Aerial crown-view tile of a tropical tree (Barro Colorado Island, Panama), acquired 20250616:
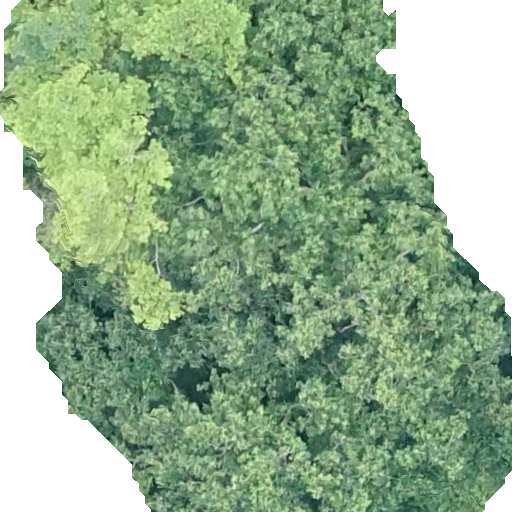
Species: Hieronyma alchorneoides
GBIF accepted scientific name: Hieronyma alchorneoides
Crown area: 338.032 m²